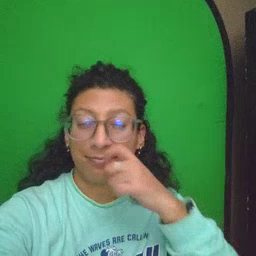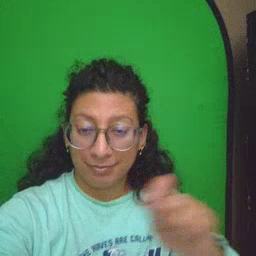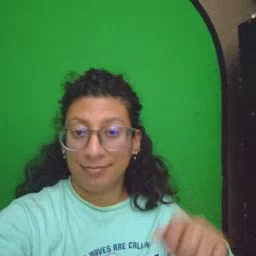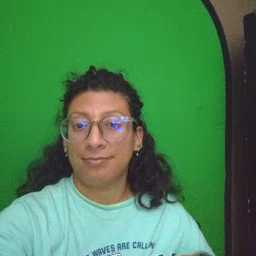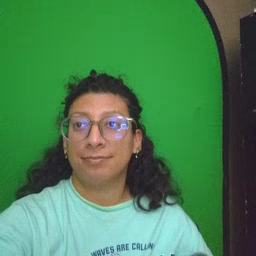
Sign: pencil